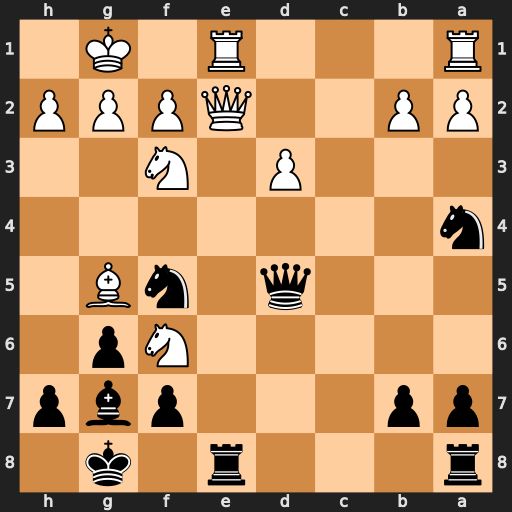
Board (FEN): r3r1k1/pp3pbp/5Np1/3q1nB1/n7/3P1N2/PP2QPPP/R3R1K1
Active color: b
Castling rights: -
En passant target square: -
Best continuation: Bxf6 Qxe8+ Rxe8 Rxe8+ Kg7 Bxf6+ Kxf6